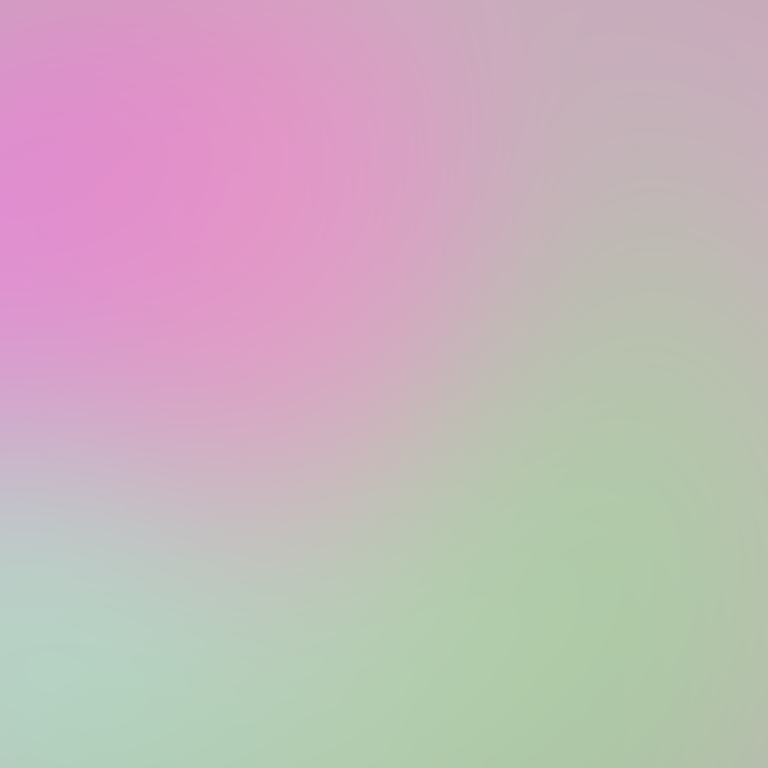
Abstract light effect, smooth gradient from soft pink to gentle green, calm atmosphere, diffuse light, no room, no furniture, no objects.